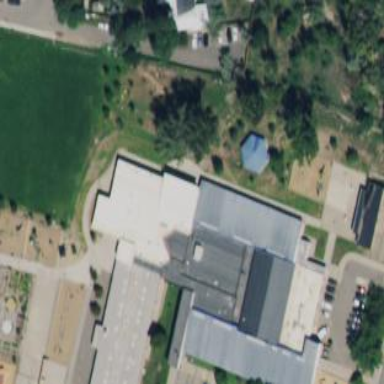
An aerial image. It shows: School building.